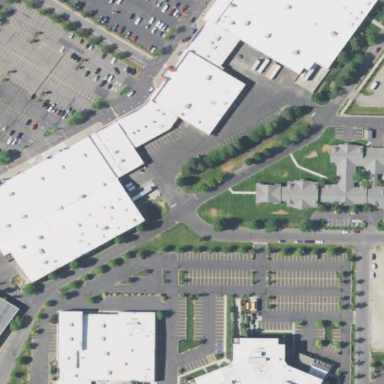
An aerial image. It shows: Retail building.